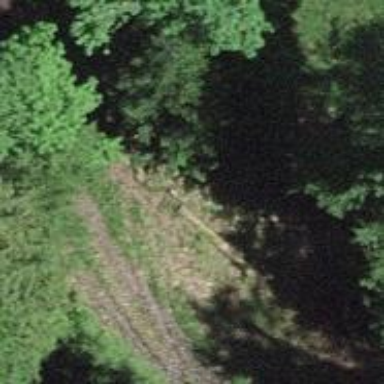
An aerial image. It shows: Unpaved track road.